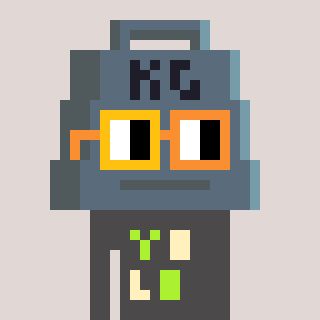
a pixel art character with square yellow and orange glasses, a weight-shaped head and a grayscale-colored body on a warm background